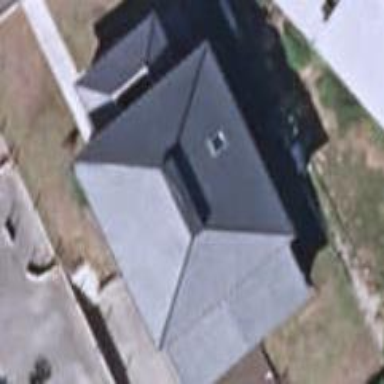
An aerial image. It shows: Simple house.